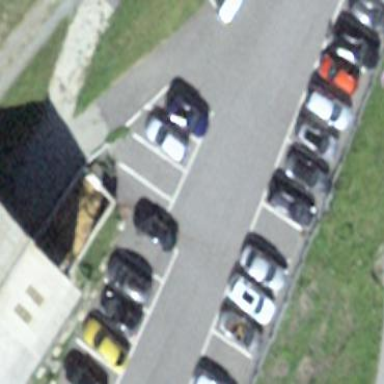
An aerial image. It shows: Parking area with asphalt surface.